Question: Consider a crowdfunding system whereby anyone in the world can invest in a project.
I have the normalized database design in place and now I am trying to create a data warehouse it (OLAP).
I have come up with the following:

This has been denormalized and I have chosen Investment as the fact table because I think the following examples could be useful business needs:
- -
---
Having done some reading (The Data Warehouse Toolkit: Ralph Kimball) I feel like my schema isn't quite right. The book says to declare the grain (in my case each ) and then add facts within the context of the declared grain.
Some facts I have included do not seem to match the grain:
But I feel these could be useful as you could see what these amounts are at the time of that investment.
Do these facts seem appropriate? Finally, is the fact implicitly made with the reference to the Investor dimension?
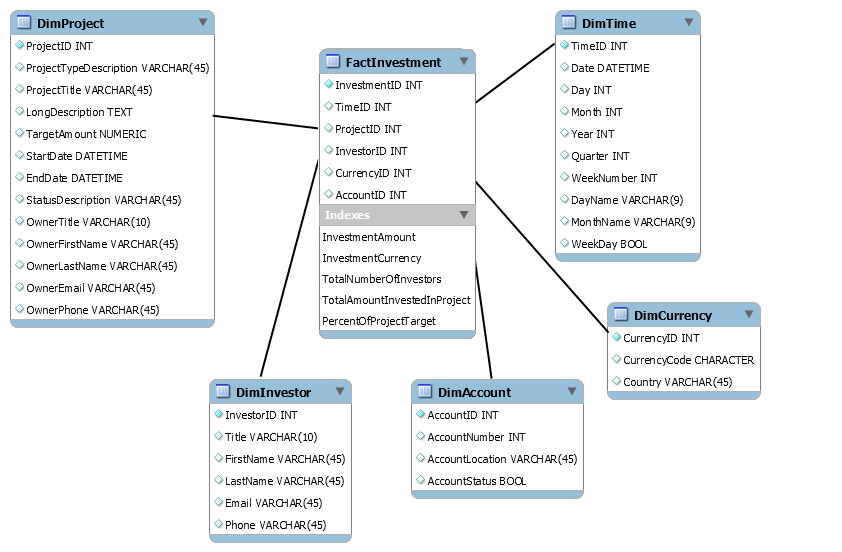
Answer: I think "one row for each investment" is a good candidate grain.
The problem with your fact table design is that you include columns which should actually be calculations in your data-application ( olap cube ).
can be calculated by taking the distinct count of investors.
should be removed from the fact table because it is actually a calculation with assumptions. Try grouping by project and then taking the sum of , which is a more natural approach.
is calculated by taking the sum of divided by the sum of . A constraint for making this calculationwork is having at least a member of DimProject in your report.
Hope this helps,
Mark.